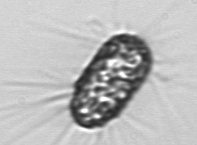
Label: Corethron_hystrix